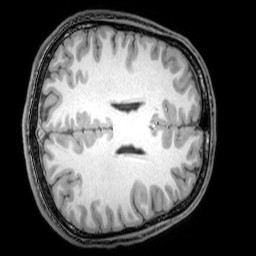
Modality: T1w
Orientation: axial
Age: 21
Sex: male
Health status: healthy
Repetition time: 0.081 s
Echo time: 0.037 s